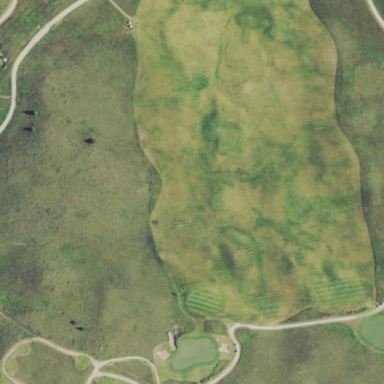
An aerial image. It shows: Golf rough area.